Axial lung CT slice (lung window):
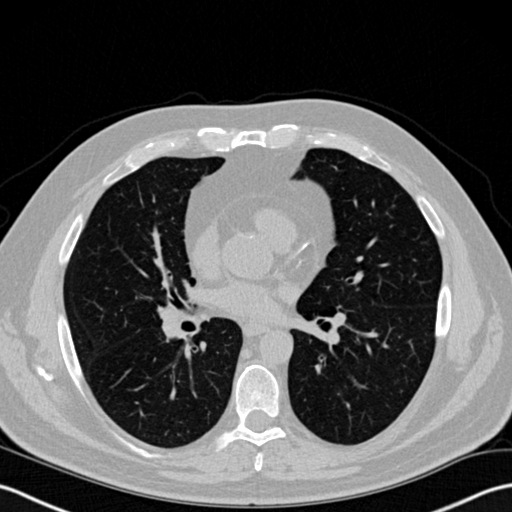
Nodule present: no